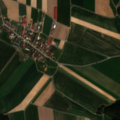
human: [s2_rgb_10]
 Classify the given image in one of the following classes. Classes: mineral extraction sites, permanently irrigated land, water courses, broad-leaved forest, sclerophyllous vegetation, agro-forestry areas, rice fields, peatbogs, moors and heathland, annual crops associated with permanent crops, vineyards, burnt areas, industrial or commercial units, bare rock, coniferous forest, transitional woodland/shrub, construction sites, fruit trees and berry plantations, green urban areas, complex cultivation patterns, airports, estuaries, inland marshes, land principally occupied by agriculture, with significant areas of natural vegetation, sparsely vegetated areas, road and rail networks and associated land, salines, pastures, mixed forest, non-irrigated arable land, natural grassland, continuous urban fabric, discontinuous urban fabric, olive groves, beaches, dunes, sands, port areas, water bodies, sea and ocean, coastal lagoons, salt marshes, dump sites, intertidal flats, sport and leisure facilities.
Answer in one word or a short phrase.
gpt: discontinuous urban fabric, non-irrigated arable land, land principally occupied by agriculture, with significant areas of natural vegetation, coniferous forest